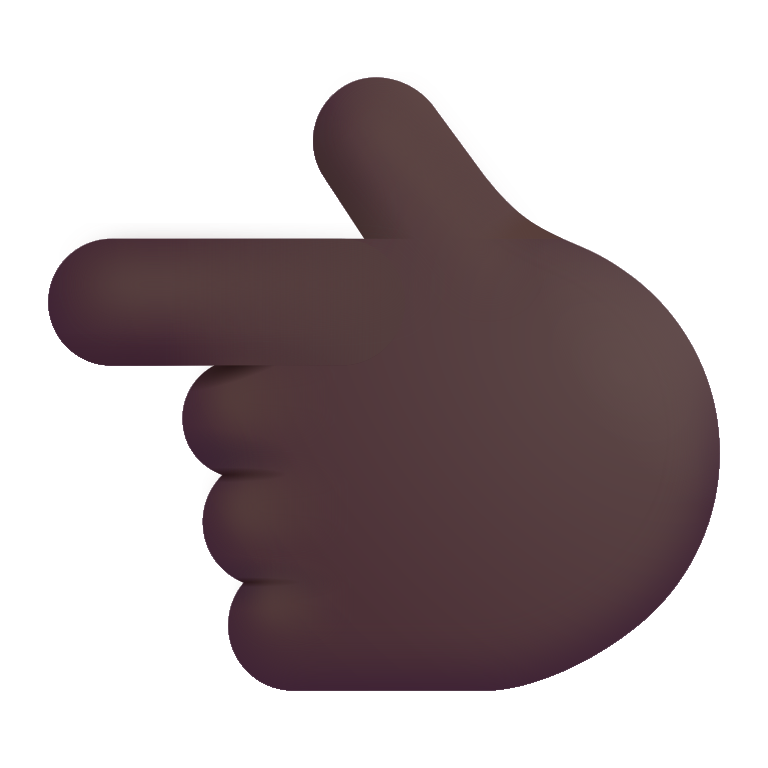
backhand index pointing left color dark